高二 · 度量几何学
11. 设 $A, B, C$ 三点是红方三个炮兵阵地, $A$ 在 $B$ 正东 $6 \mathrm{~km}$ 处, $C$ 在 $B$ 北偏西 $30^{\circ}$, 相距 $4 \mathrm{~km}$ 处, $P$ 为蓝方炮兵阵地. 某时刻 $A$ 处发现蓝方炮兵阵地的某种信号, 由于 $B, C$ 两地比 $A$ 地距 $P$ 地远, 因此 $4 \mathrm{~s}$ 后, B, C才同时发现这一信号, 此信号的传播速度为 $1 \mathrm{~km} / \mathrm{s}$, $A$ 若炮击 $P$ 地, 求炮击的方位角.
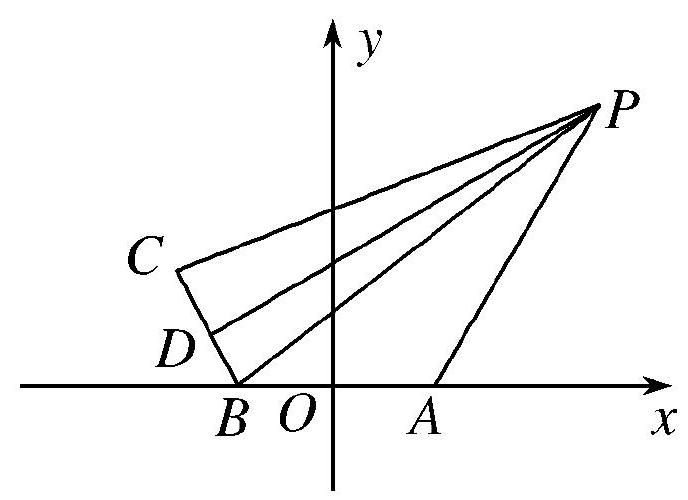
答案: ：解

如图，以直线 $B A$ 为 $x$ 轴，线段 $B A$ 的垂直平分线为 $y$ 轴，建立直角坐标系, 则 $B(-3,0), A(3,0), C(-5,2 \sqrt{3})$.

$\because|P B|=|P C|, \therefore$ 点 $P$ 在线段 $B C$ 的垂直平分线上.

$\because k_{B C}=-\sqrt{3}, B C$ 中点为 $D(-4, \sqrt{3})$,
$\therefore$ 直线 $P D: y-\sqrt{3}=\frac{1}{\sqrt{3}}(x+4)$.

又 $|P B|-|P A|=4$, 故 $P$ 在以 $A, B$ 为焦点的双曲线的右支上, 则双曲线方程为 $\frac{x^{2}}{4}-\frac{y^{2}}{5}=1(x \geqslant 2)$.

联立(1)(2)式, 得 $x=8, y=5 \sqrt{3}, \therefore P(8,5 \sqrt{3})$.

因此 $k_{P A}=\frac{5 \sqrt{3}}{8-3}=\sqrt{3}$.

故炮击的方位角为北偏东 $30^{\circ}$.